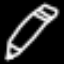
Label: pencil